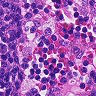
Metastatic tissue present: no